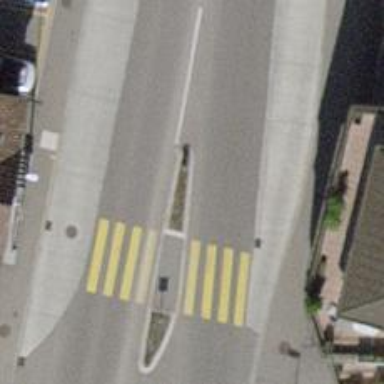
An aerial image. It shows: Public transport stop position.